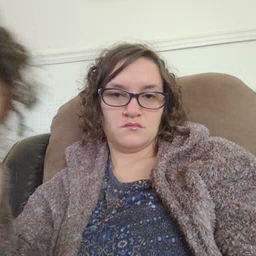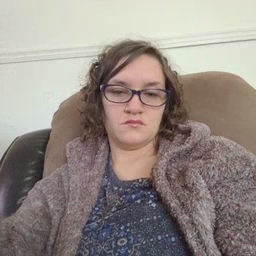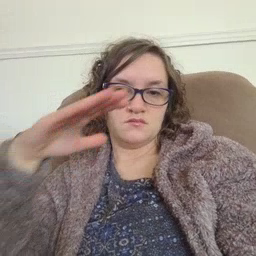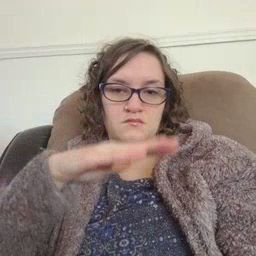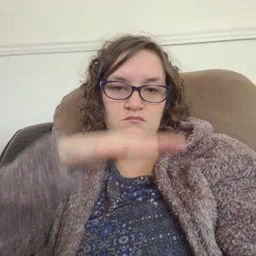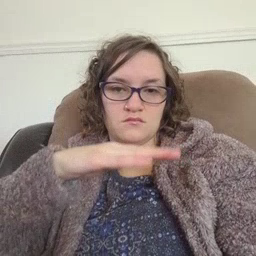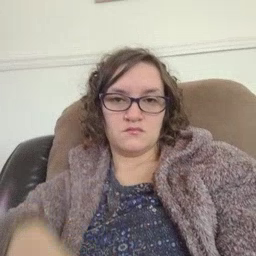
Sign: table